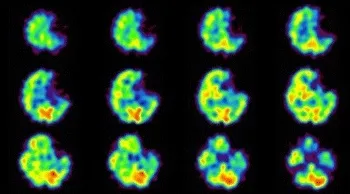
Postoperative single-photon emission computed tomography (SPECT) scan. The postoperative SPECT scan obtained from our hospital revealed that low cerebral blood flow lesions in the left cerebral hemisphere had not changed compared to the preoperative SPECT scan.
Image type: radiology (spect)